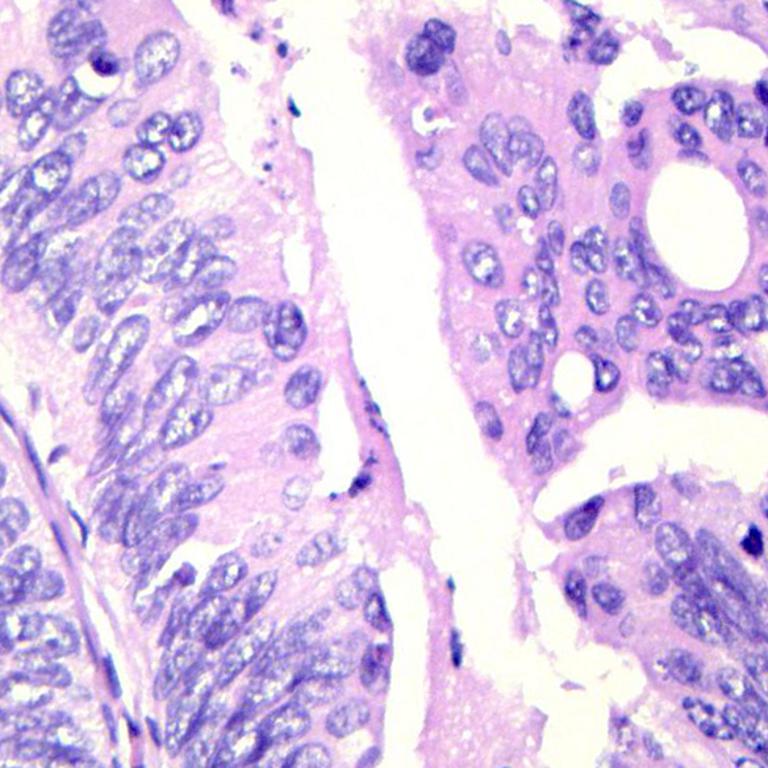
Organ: colon
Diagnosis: adenocarcinomas